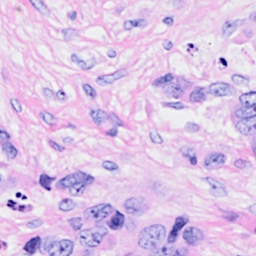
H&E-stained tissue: Breast